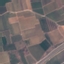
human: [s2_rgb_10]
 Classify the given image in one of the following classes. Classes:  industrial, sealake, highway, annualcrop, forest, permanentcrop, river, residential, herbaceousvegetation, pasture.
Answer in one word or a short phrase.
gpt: PermanentCrop